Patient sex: M
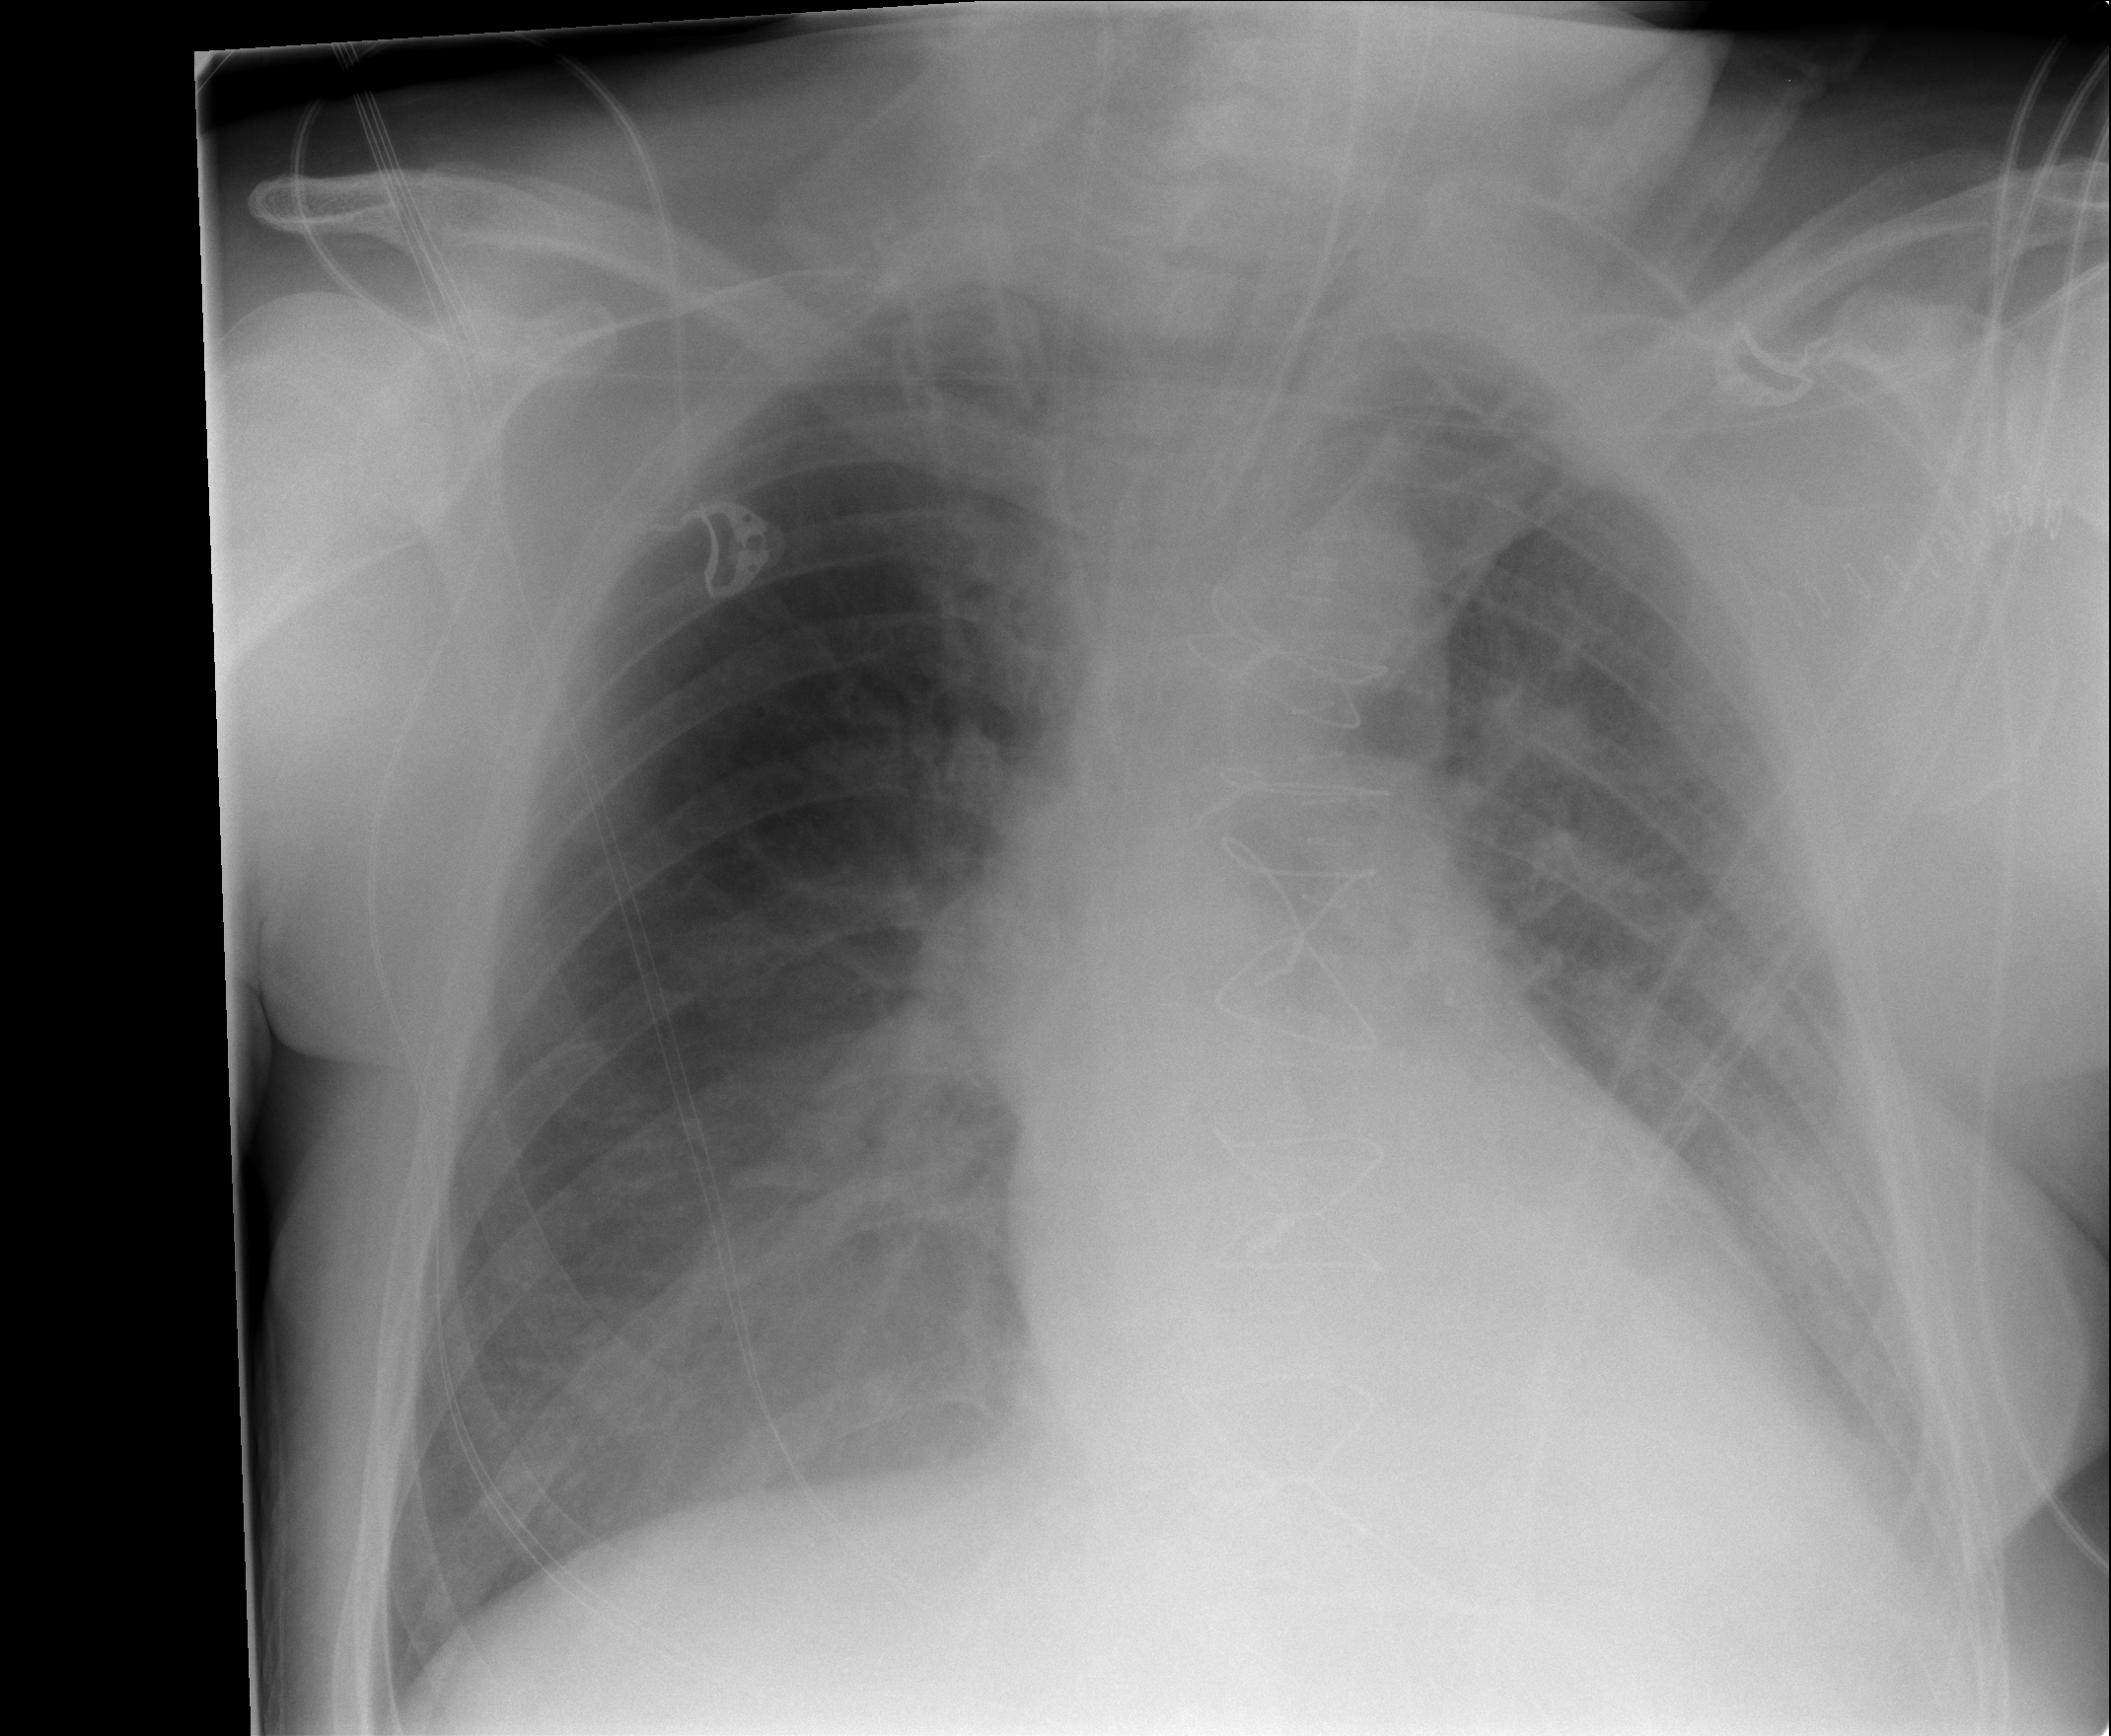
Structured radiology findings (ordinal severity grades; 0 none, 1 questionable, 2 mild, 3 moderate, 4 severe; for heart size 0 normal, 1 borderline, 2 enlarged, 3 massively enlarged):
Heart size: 2
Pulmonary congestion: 2
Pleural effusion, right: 3
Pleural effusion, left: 2
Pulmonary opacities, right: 3
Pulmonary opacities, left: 3
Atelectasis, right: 3
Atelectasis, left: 3